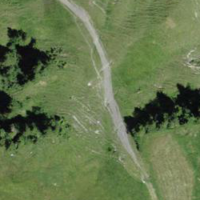
EUNIS habitat code: 26
Species observed at this site:
Parnassia palustris